Aerial crown-view tile of a tropical tree (Barro Colorado Island, Panama), acquired 20250414:
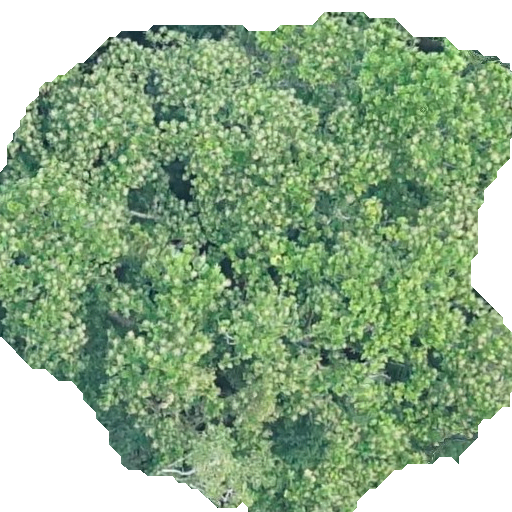
Species: Anacardium excelsum
GBIF accepted scientific name: Anacardium excelsum
Crown area: 319.587 m²